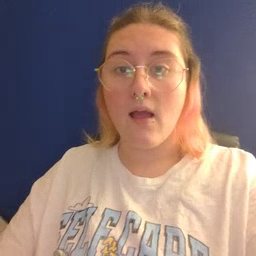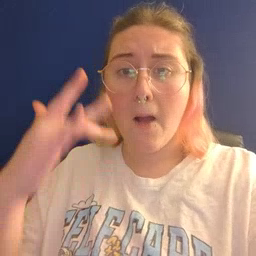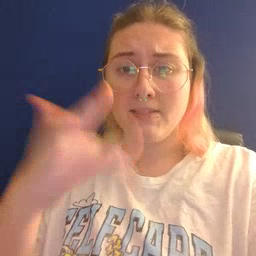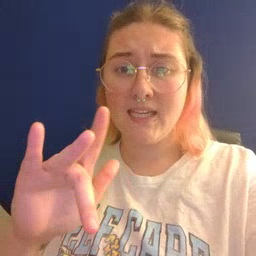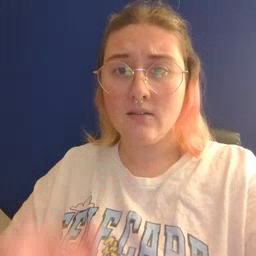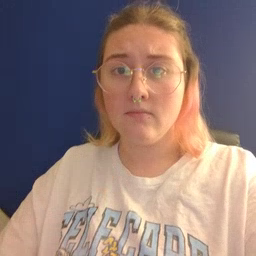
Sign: empty